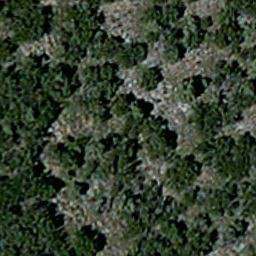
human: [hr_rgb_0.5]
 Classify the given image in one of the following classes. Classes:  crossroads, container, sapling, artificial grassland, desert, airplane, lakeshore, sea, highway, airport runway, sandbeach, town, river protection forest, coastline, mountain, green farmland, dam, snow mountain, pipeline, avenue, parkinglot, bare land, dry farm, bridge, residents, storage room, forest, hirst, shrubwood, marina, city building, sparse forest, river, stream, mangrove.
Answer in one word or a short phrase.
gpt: sparse forest